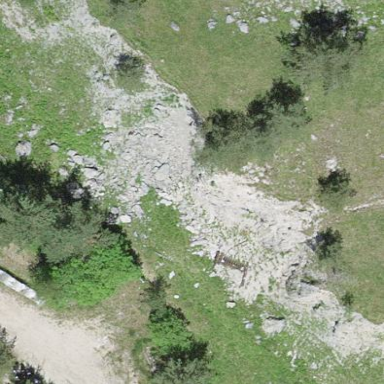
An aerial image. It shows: Natural scree.